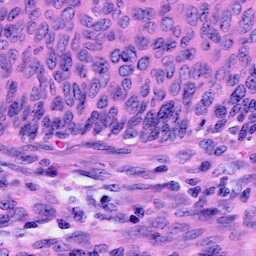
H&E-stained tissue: Cervix